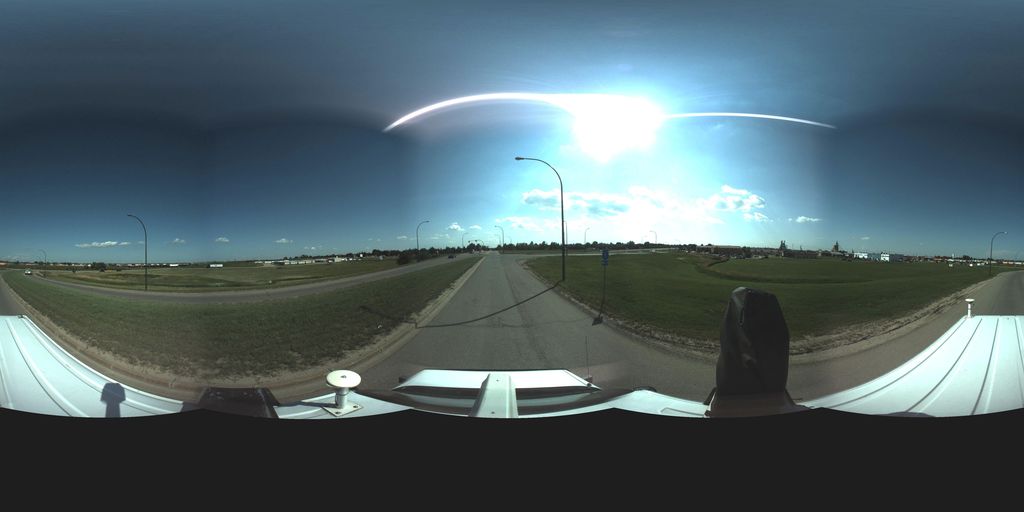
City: saskatoon